高一 · 计数
（2020 春・海珠区校级月考）新冠肺炎疫情在我国爆发以来，我国举国上下众志成城、团结一致抗击新冠肺炎疫情，经过两个月的努力，我国的疫情已经得到有效控制，武汉也在逐渐恢复往日的活力. 为了解大众对新冠肺炎相关知识的掌握情况, 某网站发布了调查问卷, 问卷满分 100 分,并搜集到 50 份问卷反馈表. 根据这 50 份问卷得分情况，绘制了频率分布直方图（如图所示），其中样本数据分组区间为 $[40 ， 50 ）,[50,60 ）, \cdots,[80,90 ）,[90,100 ）$.

(1) 求频率分布直方图中 $a$ 的值;

（2）由频率分布直方图估计评分的中位数（保留两位小数）与平均数;

（3）从评分在 $[40,60 ）$ 的观影者中随机抽取 2 人, 求至少有一人评分在 $[40,50 ）$ 的概率.

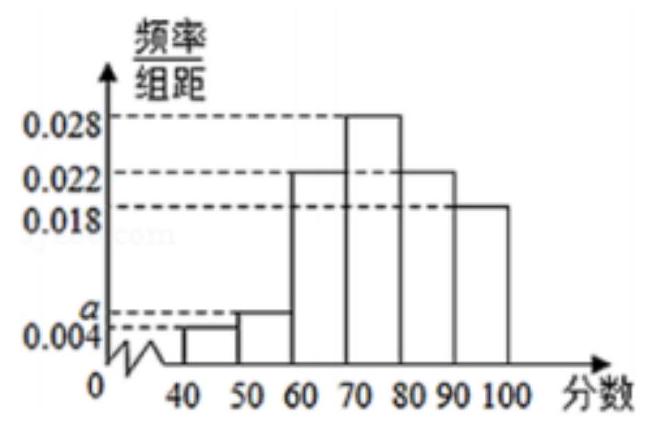
答案: 解：（1）由频率分布直方图得：

$(0.004+a+0.022+0.028+0.022+0.018) \times 10=1$,

解得 $a=0.006$.

（2）由频率分布直方图得:

$[40,70)$ 的频率为: $(0.004+0.006+0.022) \times 10=0.32$,

$[70,80)$ 的频率为: $0.028 \times 10=0.28$,

$\therefore$ 估计评分的中位数为:

$70+\frac{0.5-0.32}{0.28} \times 10 \approx 70.64$.
平均数为: $45 \times 0.004 \times 10+55 \times 0.006 \times 10+65 \times 0.022 \times 10+75 \times 0.028 \times 10+85 \times 0.022 \times 10+95 \times$ $0.018 \times 10=76.2$.

（3）评分在 $[40,50 ）$ 的观影者有： $0.004 \times 10 \times 50=2$ 人, 评分在 $[50 ， 60 ）$ 的观影者有 $0.006 \times 10$ $\times 50=3$ 人,

从评分在 $\left[40,60\right.$ ) 的观影者中随机抽取 2 人, 基本事件总数 $n=C_{5}^{2}=10$,

至少有一人评分在 $\left[40,50\right.$ ）包含的基本事件个数 $m=C_{2}^{1} C_{3}^{1}+C_{2}^{2}=7$,

$\therefore$ 至少有一人评分在 $[40,50)$ 的概率 $P=\frac{m}{n}=\frac{7}{10}$.